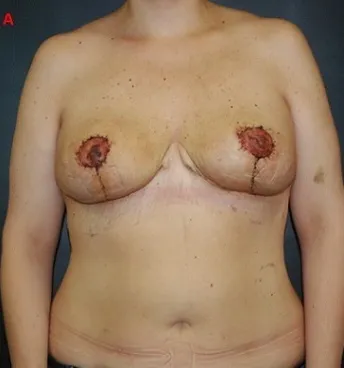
Postreduction mammoplasty with free nipple graft 2 months after surgery.
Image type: medical_photograph (other_medical_photograph)